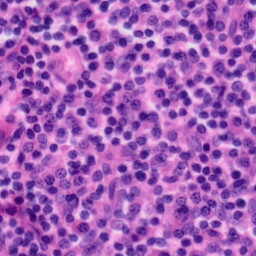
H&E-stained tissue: Tonsil